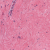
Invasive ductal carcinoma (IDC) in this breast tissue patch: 0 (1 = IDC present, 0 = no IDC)